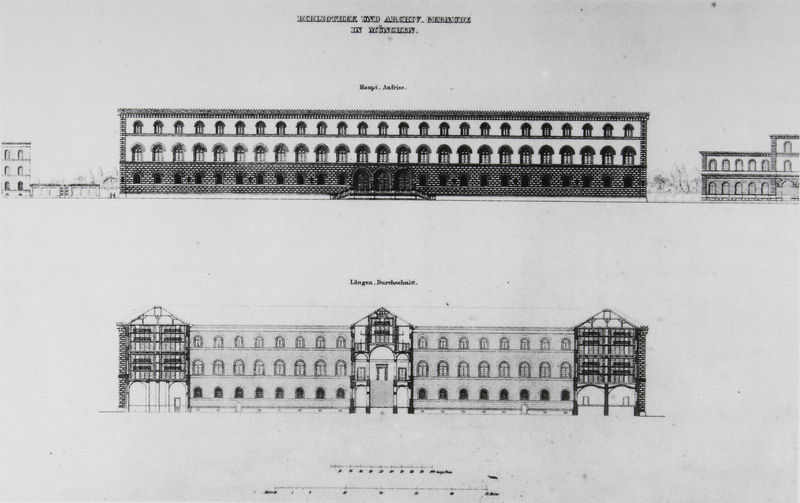
Titel: Staatsbibliothek, Aufriss und Schnitt
Künstler: Friedrich von Gärtner
Standort: München
Institution: Architekturmuseum der Technischen Universität
Schlagwörter: flügel, schatten, weiß, bäume, landschaft, stadt, ausschnitt, fenster, grau, mitte, schwarz, skizze, strasse, tür, zeichnung, anlage, dach, gebäude, haus, schloss, architektur, lang, sockel, häuser, natur, busch, flach, drei, innen, spitzen, blatt, front, rund, turm, schrift, seitlich, ansicht, fassade, fassaden, türen, dächer, giebel, mauer, ziegel, grafik, backstein, fabrik, platz, rundbogen, treppe, detail, symmetrie, aufgang, deutsch, tor, anbau, aufsicht, bögen, eingang, eingänge, innenhof, gerüst, dreistöckig, türme, münchen, palast, stockwerk, linie, technik, rückseite, symmetrisch, hinten, groß, schnitt, schwarz-weiß, stich, text, buchstaben, beschriftung, überschrift, quer, bleistift, entwurf, portal, rustika, villa, rückansicht, gesims, portale, risalit, rundbögen, treppenhaus, gärtner, frontansicht, historismus, aussen, etagen, geschosse, plan, bibliothek, breit, klassik, stockwerke, querschnitt, design, bau, längs, höfe, geschoss, fesnter, riss, grundriss, bauwerk, massstab, aufriss, mittelrisalit, bauplan, sizze, innenhöfe, rundbogenfenster, sockelzone, rustica, längsschnitt, fensterfront, maße, bossenwerk, dreigliedrig, fundamente, ansichten, neuromanik, bleistif, technisch, nachbargebäude, traufgesims, mittig, friedrich von gärtner, vorn, masstäbe, gestüt, staatsbibliothek, romanisierend, betonung mitte, geshcosse, großes haus, akizze, zecinung, ahau, gebäudeschnitt, grunsdriss, dutschlang, beschrifgung